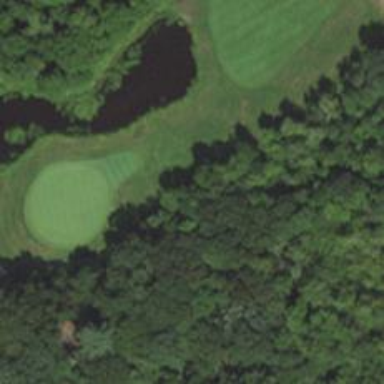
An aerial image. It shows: Path designed for golf carts.